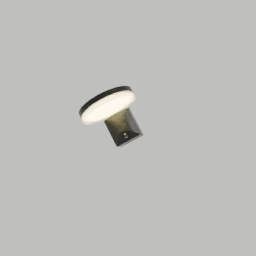
Label: lighting